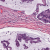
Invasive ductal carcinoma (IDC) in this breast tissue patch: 1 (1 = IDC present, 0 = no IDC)